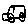
Label: car